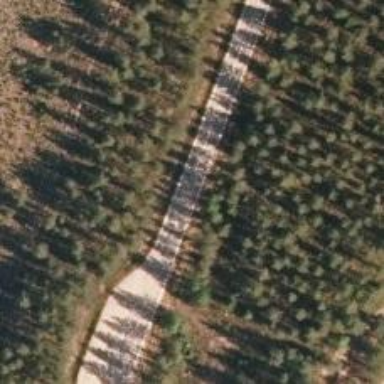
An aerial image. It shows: Asphalt road classified as primary highway.